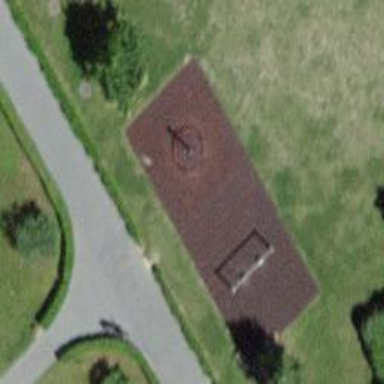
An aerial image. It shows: Playground area for leisure land.